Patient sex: M
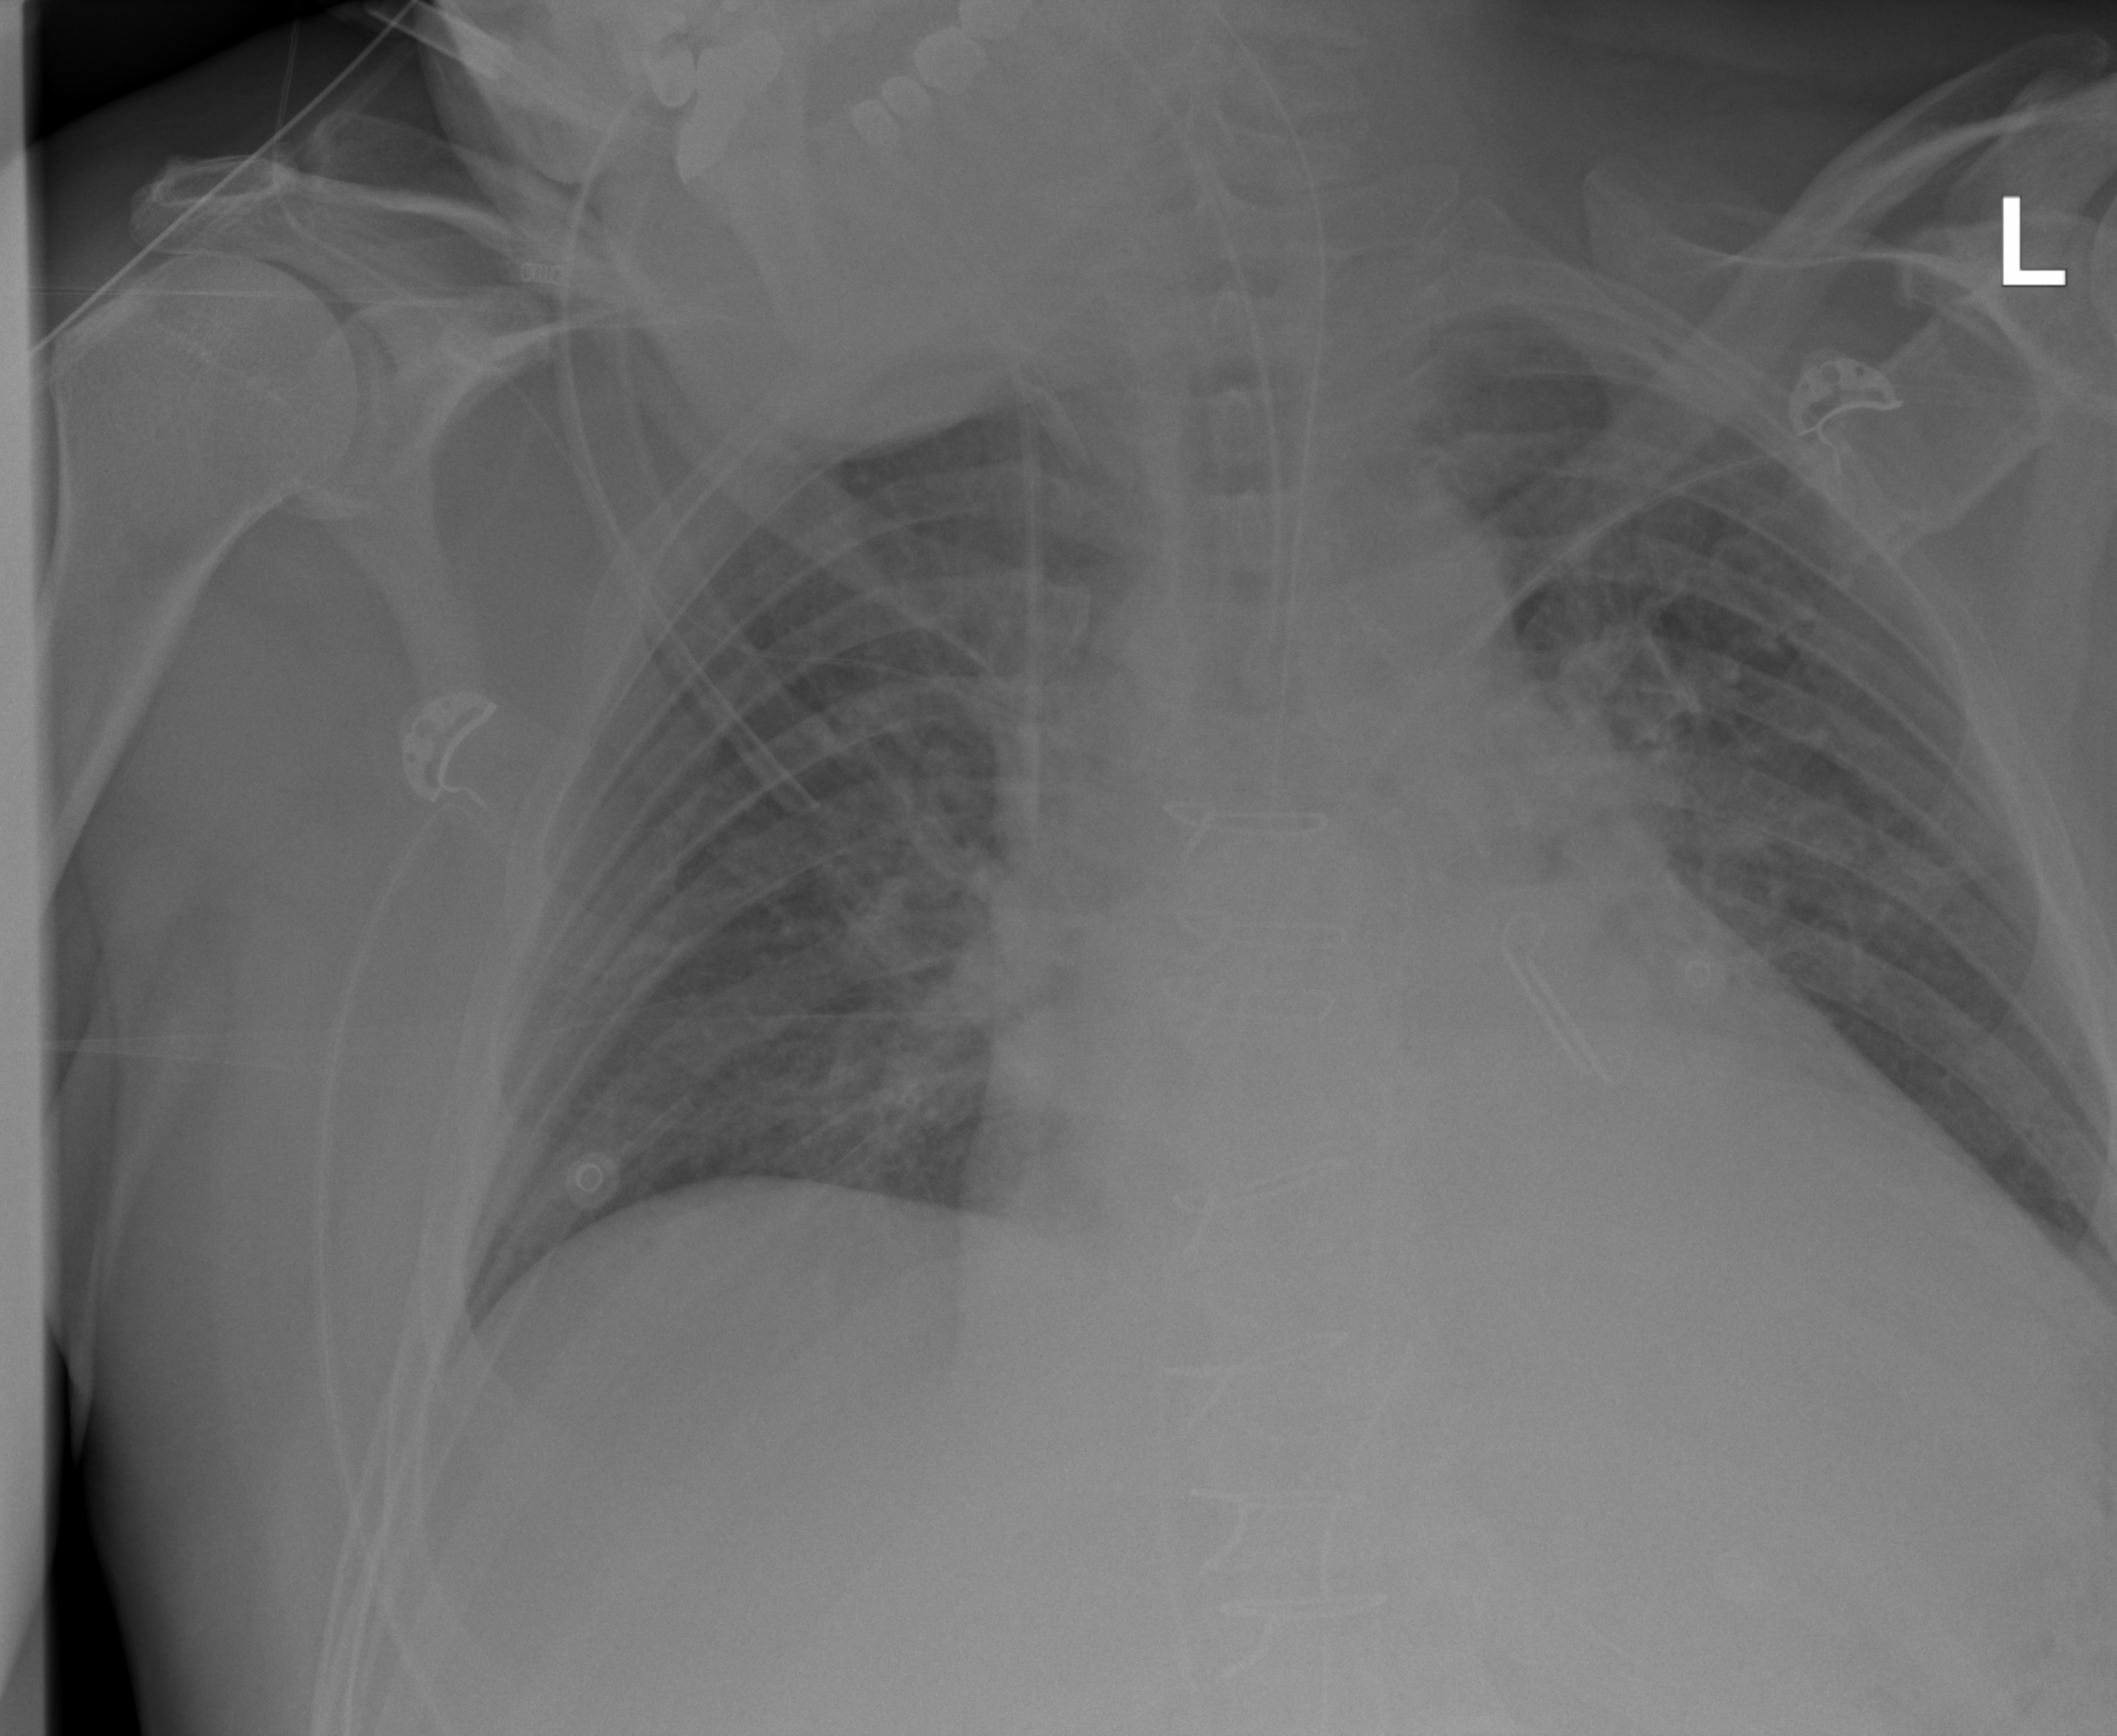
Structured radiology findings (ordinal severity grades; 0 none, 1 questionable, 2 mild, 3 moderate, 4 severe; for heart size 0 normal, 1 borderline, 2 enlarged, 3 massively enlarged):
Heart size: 2
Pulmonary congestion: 2
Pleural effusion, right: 0
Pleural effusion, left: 0
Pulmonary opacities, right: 1
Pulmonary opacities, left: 1
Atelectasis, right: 0
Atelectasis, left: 0